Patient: sex F, age 73
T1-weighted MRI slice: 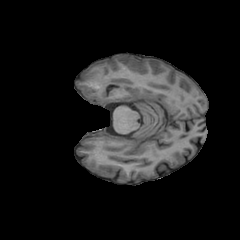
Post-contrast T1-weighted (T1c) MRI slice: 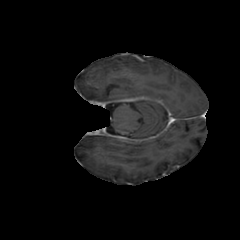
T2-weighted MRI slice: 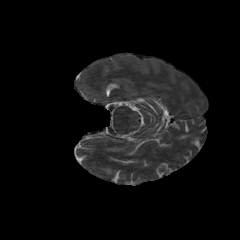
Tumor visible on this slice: no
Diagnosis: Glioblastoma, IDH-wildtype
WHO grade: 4